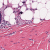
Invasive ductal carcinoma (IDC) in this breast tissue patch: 0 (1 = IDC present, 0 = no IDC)